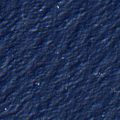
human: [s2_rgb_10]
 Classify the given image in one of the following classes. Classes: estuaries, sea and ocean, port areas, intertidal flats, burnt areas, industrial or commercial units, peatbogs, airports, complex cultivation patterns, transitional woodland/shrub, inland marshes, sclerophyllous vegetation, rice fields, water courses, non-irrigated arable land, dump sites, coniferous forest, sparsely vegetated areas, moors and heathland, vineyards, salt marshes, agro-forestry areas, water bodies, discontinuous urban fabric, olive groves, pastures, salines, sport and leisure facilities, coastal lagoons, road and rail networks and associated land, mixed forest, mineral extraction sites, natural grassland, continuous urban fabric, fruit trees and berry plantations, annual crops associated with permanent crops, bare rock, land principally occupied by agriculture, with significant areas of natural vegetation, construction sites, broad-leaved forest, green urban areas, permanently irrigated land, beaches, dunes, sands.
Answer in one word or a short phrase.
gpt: sea and ocean